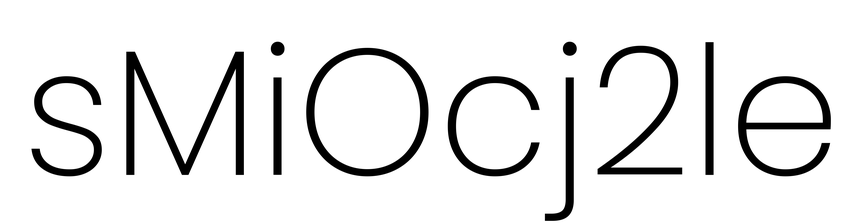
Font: Poppins-ExtraLight